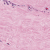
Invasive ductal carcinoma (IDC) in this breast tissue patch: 0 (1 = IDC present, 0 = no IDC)